Question: I have a spreadsheet with many formula referencing named ranges.
The spreadsheet has a script associated with it in a custom menu that imports updated data which can increase the length of the data needed in each range. Once the data are imported the script updates the named ranges to be the length of the new data.

Here is the code block that imports new data and then updates the named ranges:
'''
// add the CSV menu. Might change this to be an automatic update base don date
function onOpen() {
var ss = SpreadsheetApp.getActiveSpreadsheet();
var csvMenuEntries = [{name: "Update Data", functionName: "importFromCSV"}];
ss.addMenu("Update", csvMenuEntries);
}
function importFromCSV() {
var file = DriveApp.getFilesByName("double_leads_data.csv");// get the file object
var csvFile = file.next().getBlob().getDataAsString();// get string content
var csvData = Utilities.parseCsv(csvFile);
var ss = SpreadsheetApp.getActiveSpreadsheet();
var sheet = ss.getSheetByName('DataImport'); // only add data to the tab DataImport to prevent overwriting other parts of the spreadsheet
sheet.getRange(2,1, csvData.length, csvData[0].length).setValues(csvData);// write to sheet in one single step. Start at row 2 (getRange(2... )
SpreadsheetApp.getUi().alert('Data Updated');
//now update the named ranges if they have changed in length
var openEnded = ["business_unit", "channel", "date", "leads", "medium", "region" ];
for(i in openEnded) {
var r = ss.getRangeByName(openEnded[i]);
var rlr = r.getLastRow();
var s = r.getSheet();
var slr = s.getMaxRows();
if(rlr==slr ) continue; // ok as is-skip to next name
var rfr = r.getRow();
var rfc = r.getColumn();
var rnc = r.getNumColumns();
var rnr = slr - rfr + 1;
ss.removeNamedRange(openEnded[i]);
ss.setNamedRange( openEnded[i], s.getRange(rfr, rfc, rnr, rnc ));
}
}
'''
All works well - the data import and the named ranges update. However, after the update all the formula referencing the named ranges break and show '#REF' where they previously referenced the corresponding named range.
Reading some documentation <URL> there is a sentence
> When you delete a named range, any formulas referencing this named
range will no longer work. However, protected ranges that reference a
named range will swap out the named range for the cell values
themselves and continue to work.
I'm not really sure what that means. If I use a protected range instead will it all work? I tried editing the code above? I read about getProtections() <URL> so tried making a small edit:
'''
var openEnded = ss.getProtections(SpreadsheetApp.ProtectionType.RANGE)
'''
I didn't really expect this to work but was worth a try.
Is there a solution here? How can I update a named range with a script without breaking existing formula which references those ranges? Will using getProtections() lead to a solution or is that just a diversion?
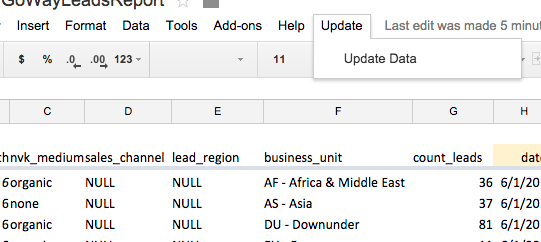
Answer: Use INDIRECT("rangeName") in formulas instead of just rangeName. The only way to extend the range programmatically is by removing it and then adding it back with a new definition. This process breaks the formula and returns #ref instead of the range name.
'''
=sum(indirect("test1"),indirect("test3"))
'''
This is a messy and should be unnecessary workaround. If you agree please star the item in the issue tracker.
<URL>